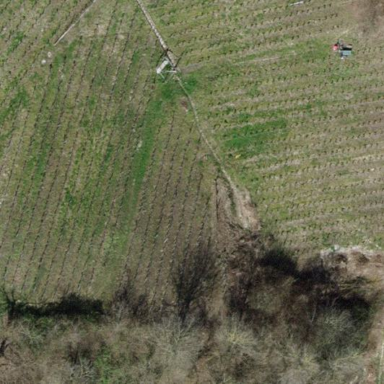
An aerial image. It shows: Beautiful vineyard in the countryside.